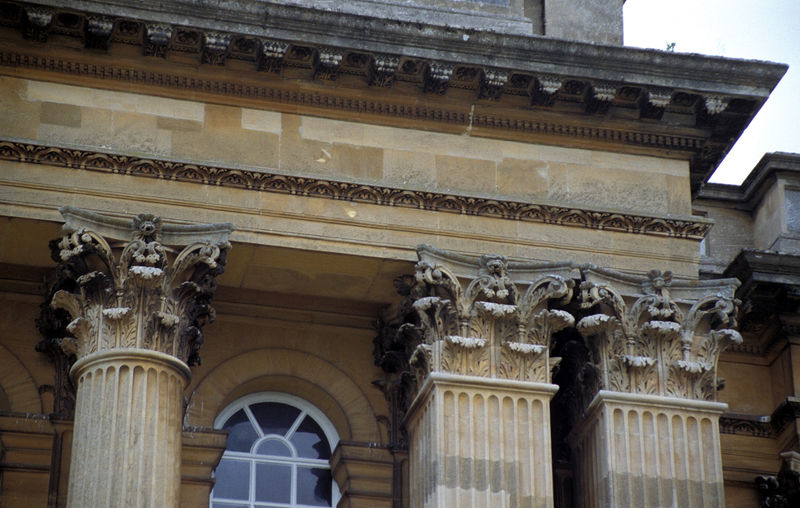
Titel: Südfassade, Mittelrisalit, Korinthische Ordnung
Künstler: John Vanbrugh
Standort: Woodstock, Oxfordshire
Institution: Blenheim Palace
Schlagwörter: blätter, himmel, kämpfer, schatten, weiß, gelb, ocker, ausschnitt, blumen, fenster, glas, grau, licht, marmor, pfeiler, stützen, säule, säulen, dach, gebäude, haus, beige, muster, ornament, wand, architektur, sockel, stein, spiegelung, decke, drei, renaissance, schräg, rund, kanneliert, kannelierung, ecke, ansicht, bogen, fassade, dächer, mauer, pilaster, rundbogen, vorsprung, dekoration, detail, ornamente, verzierung, ring, stege, foto, fotografie, photographie, bögen, nische, komposit, umgang, antike, eckig, fensterrahmen, deko, architrav, kapitelle, kapitell, photo, verziert, fries, sims, gesims, risalit, voluten, sandstein, farbfoto, ionisch, blattwerk, fresken, kanneluren, tempel, fresko, rundsäule, korinthisch, reliefs, kannelüren, schaft, aufnahme, eierstab, gebälk, friese, fenser, akanthus, kranzgesims, korintisch, traufe, arkantus, rundbogenfenster, akanthusblätter, gesimse, rustica, first, toskanisch, korinthische kapitelle, architktur, basalt, kannelluren, kapitale, rundsäulen, kapitäle, karinthisch, komposite, kapielle, gemäude, kannülen